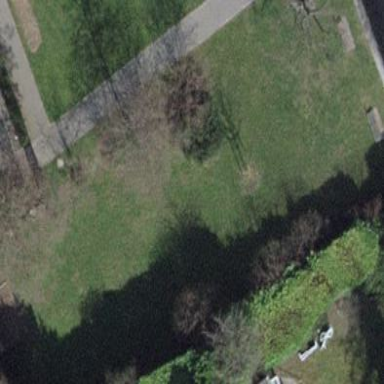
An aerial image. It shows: Park.